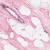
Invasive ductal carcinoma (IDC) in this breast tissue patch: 0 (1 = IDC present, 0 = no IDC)